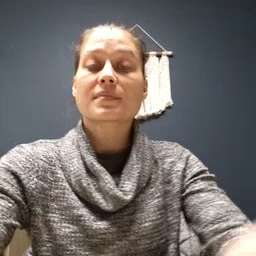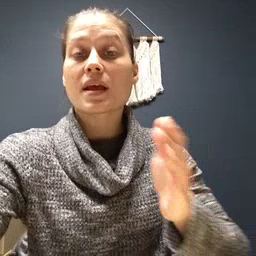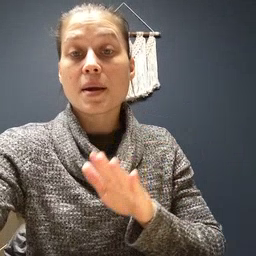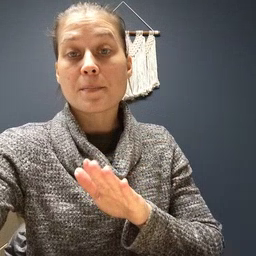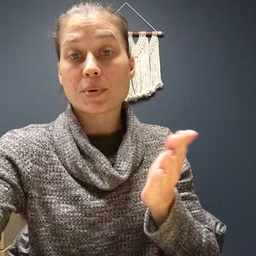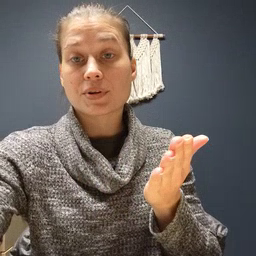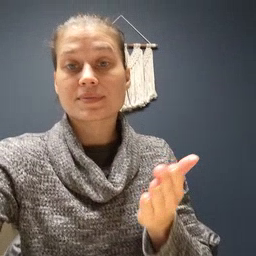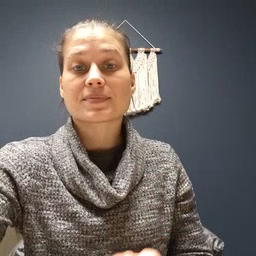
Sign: book